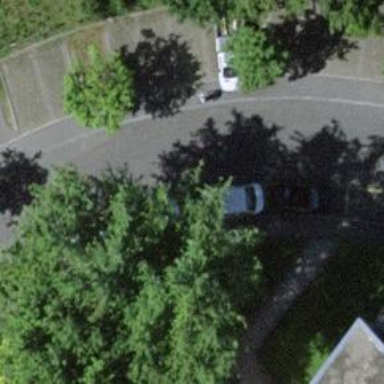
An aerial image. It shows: Parking lane.